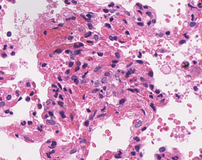
Tumor epithelial tissue: no
Tumor-associated stroma tissue: no
Normal tissue: yes